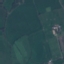
Land use / land cover class: Pasture